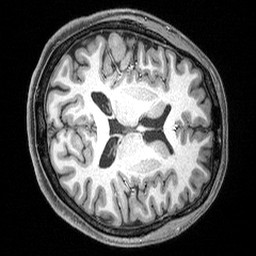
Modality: T1w
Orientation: axial
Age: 56
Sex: female
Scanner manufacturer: siemens
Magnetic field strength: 3 T
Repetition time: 2.3 s
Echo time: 0.00298 s